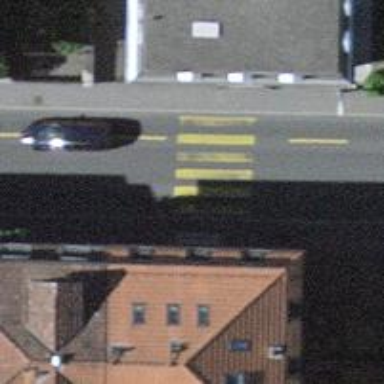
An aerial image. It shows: Pedestrian crossing with zebra markings on the footway.